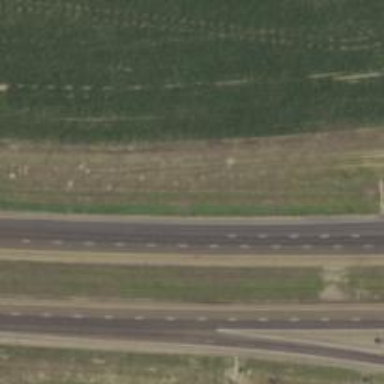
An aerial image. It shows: Road with dash markings.